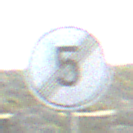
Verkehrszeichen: EndeGeschwindigkeit5
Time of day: SunriseSunset
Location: Outdoor (Nature)
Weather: PartlyCloudy
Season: NotSpecified
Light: Natural